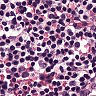
Metastatic tissue present: no